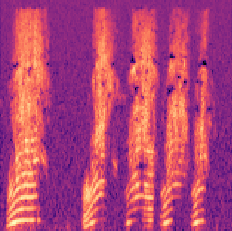
Sound class: Chainsaw